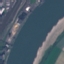
Label: River